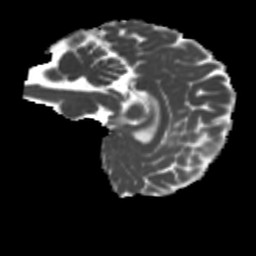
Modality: MD
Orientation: sagittal
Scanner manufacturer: siemens
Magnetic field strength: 3 T
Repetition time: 4 s
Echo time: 0.0594 s